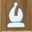
Piece: wB